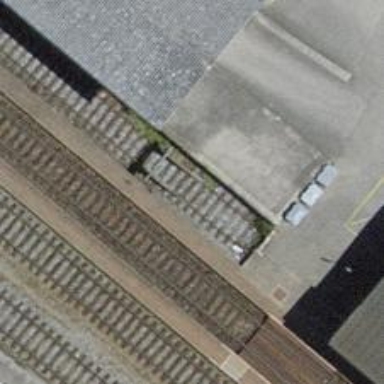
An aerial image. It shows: Yard with 1 track.